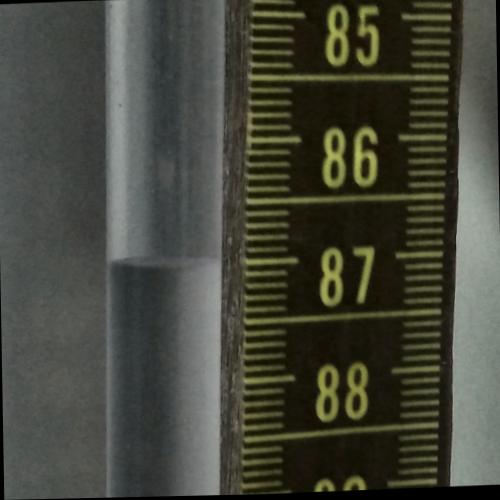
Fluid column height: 87.0 cm